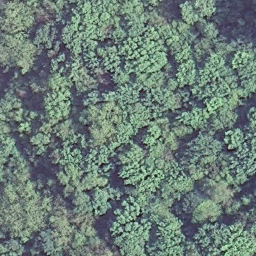
Label: forest